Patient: sex M, age 72
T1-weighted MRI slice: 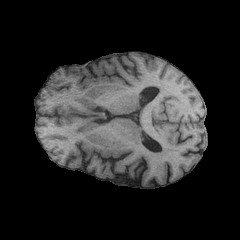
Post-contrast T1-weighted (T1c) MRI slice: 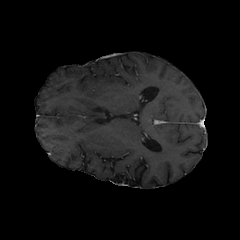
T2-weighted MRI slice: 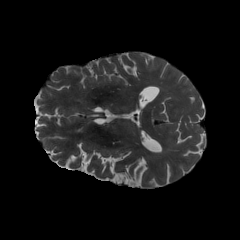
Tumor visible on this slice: no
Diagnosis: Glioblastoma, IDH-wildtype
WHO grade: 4